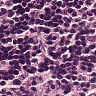
Metastatic tissue present: no